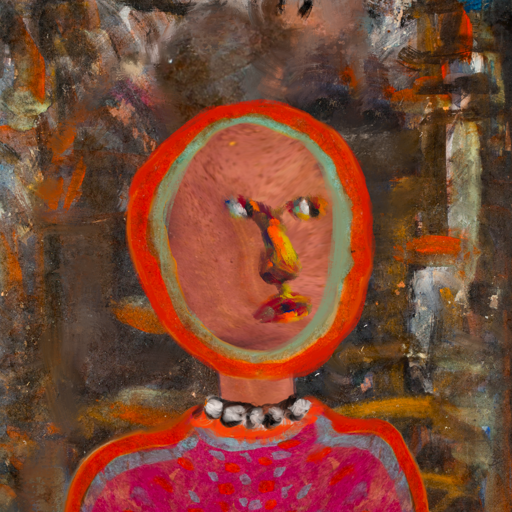
Background: GypsyQueen, Head And Neck Side: Mother_And_Son_Mother, Face Side: An_Impression, Bust: Sisters, Hair Side: Sisters, Head Accessory: Blank, Second Necklace: Blank, Necklace: An_Impression, Baby: Blank